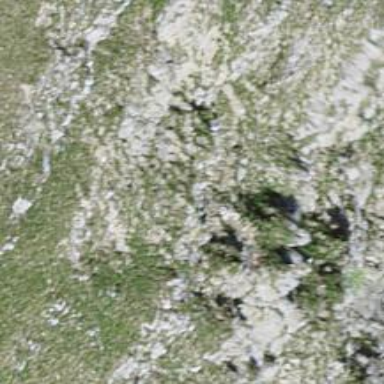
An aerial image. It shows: Cliff in nature.